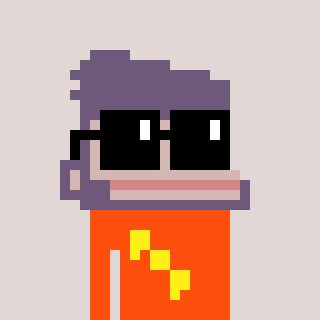
a pixel art character with square black sunglasses, a ape-shaped head and a orange-colored body on a warm background